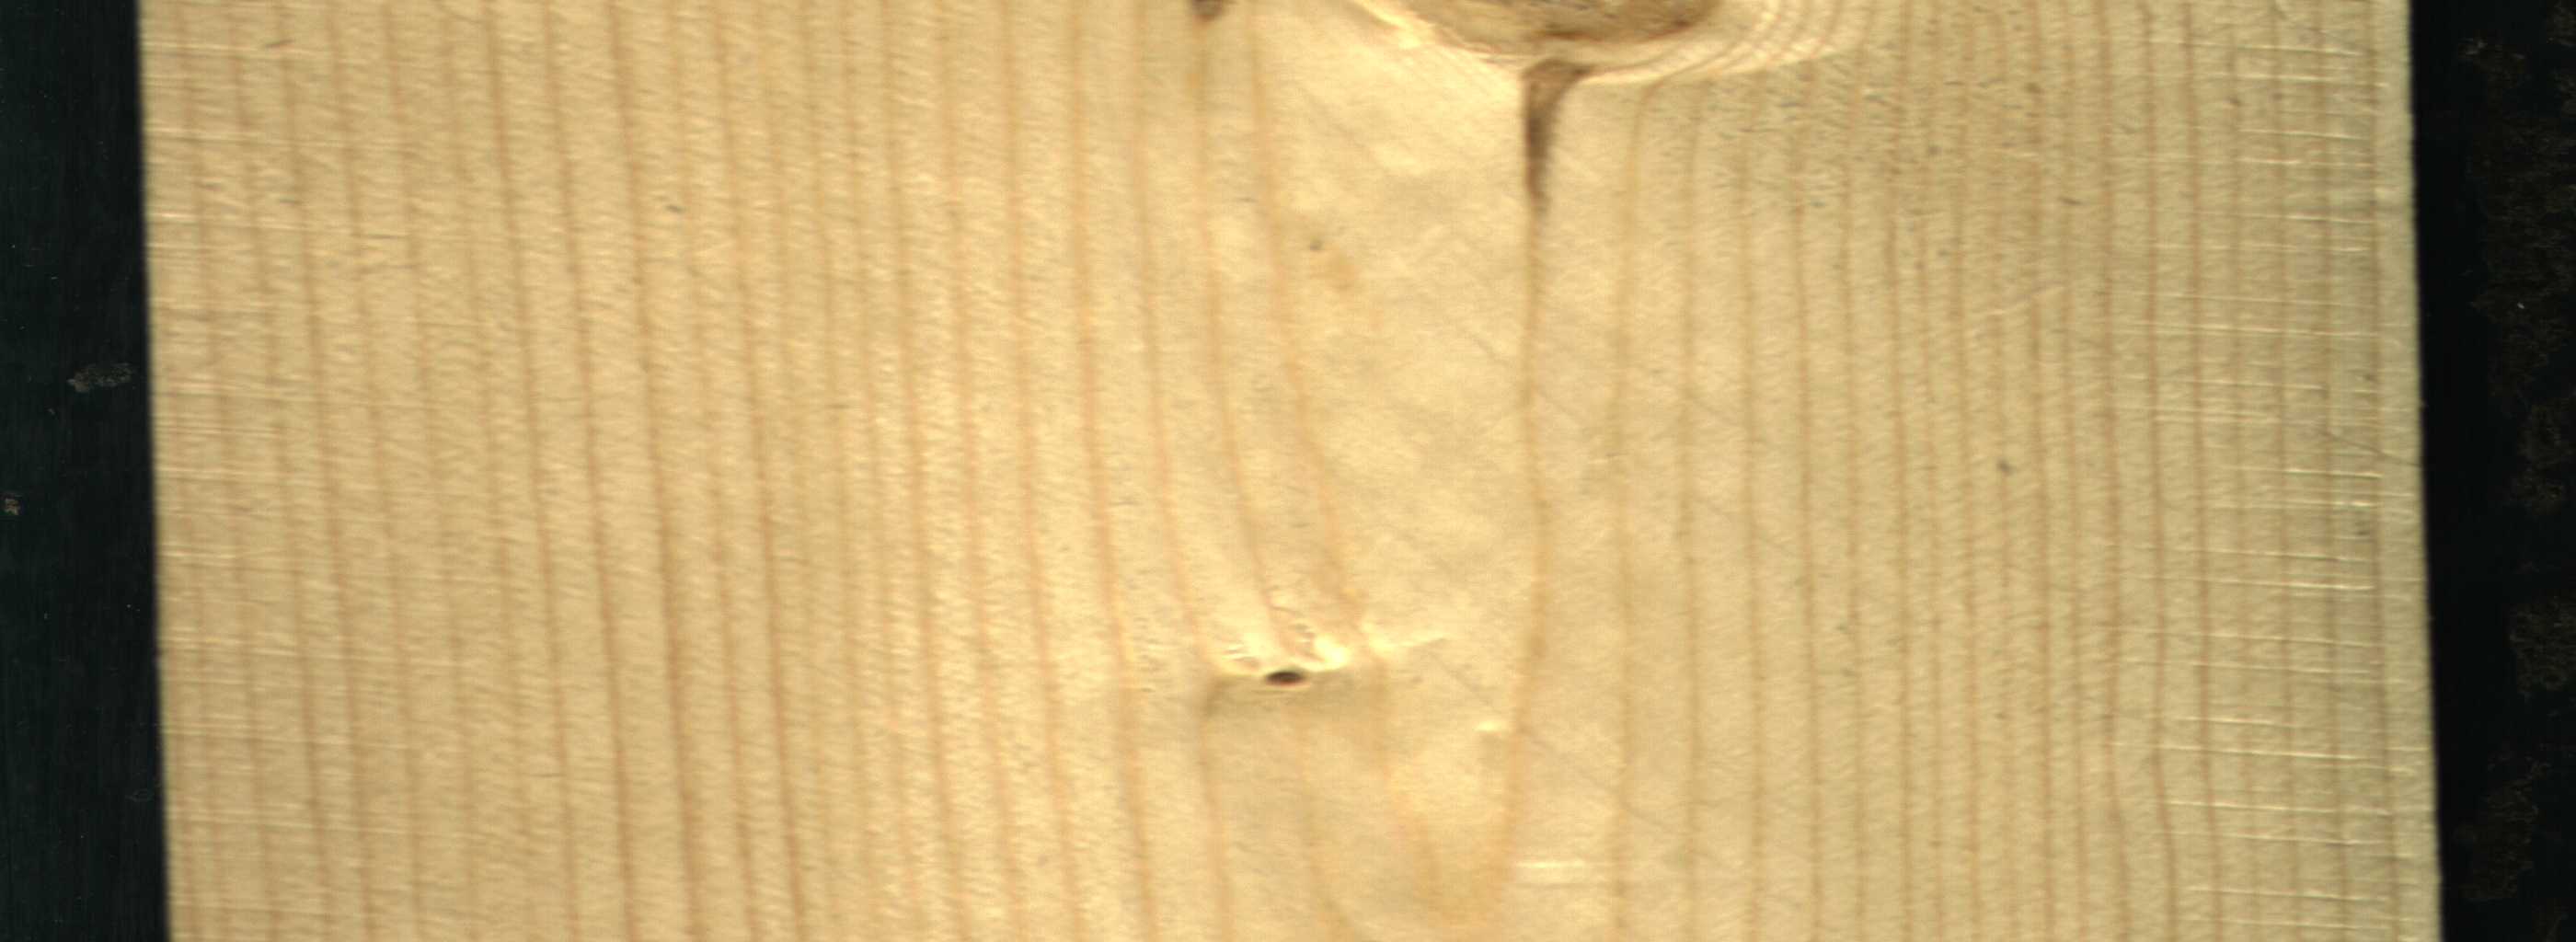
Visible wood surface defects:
resin
Live_Knot
Live_Knot